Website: home-depot
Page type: billing-address
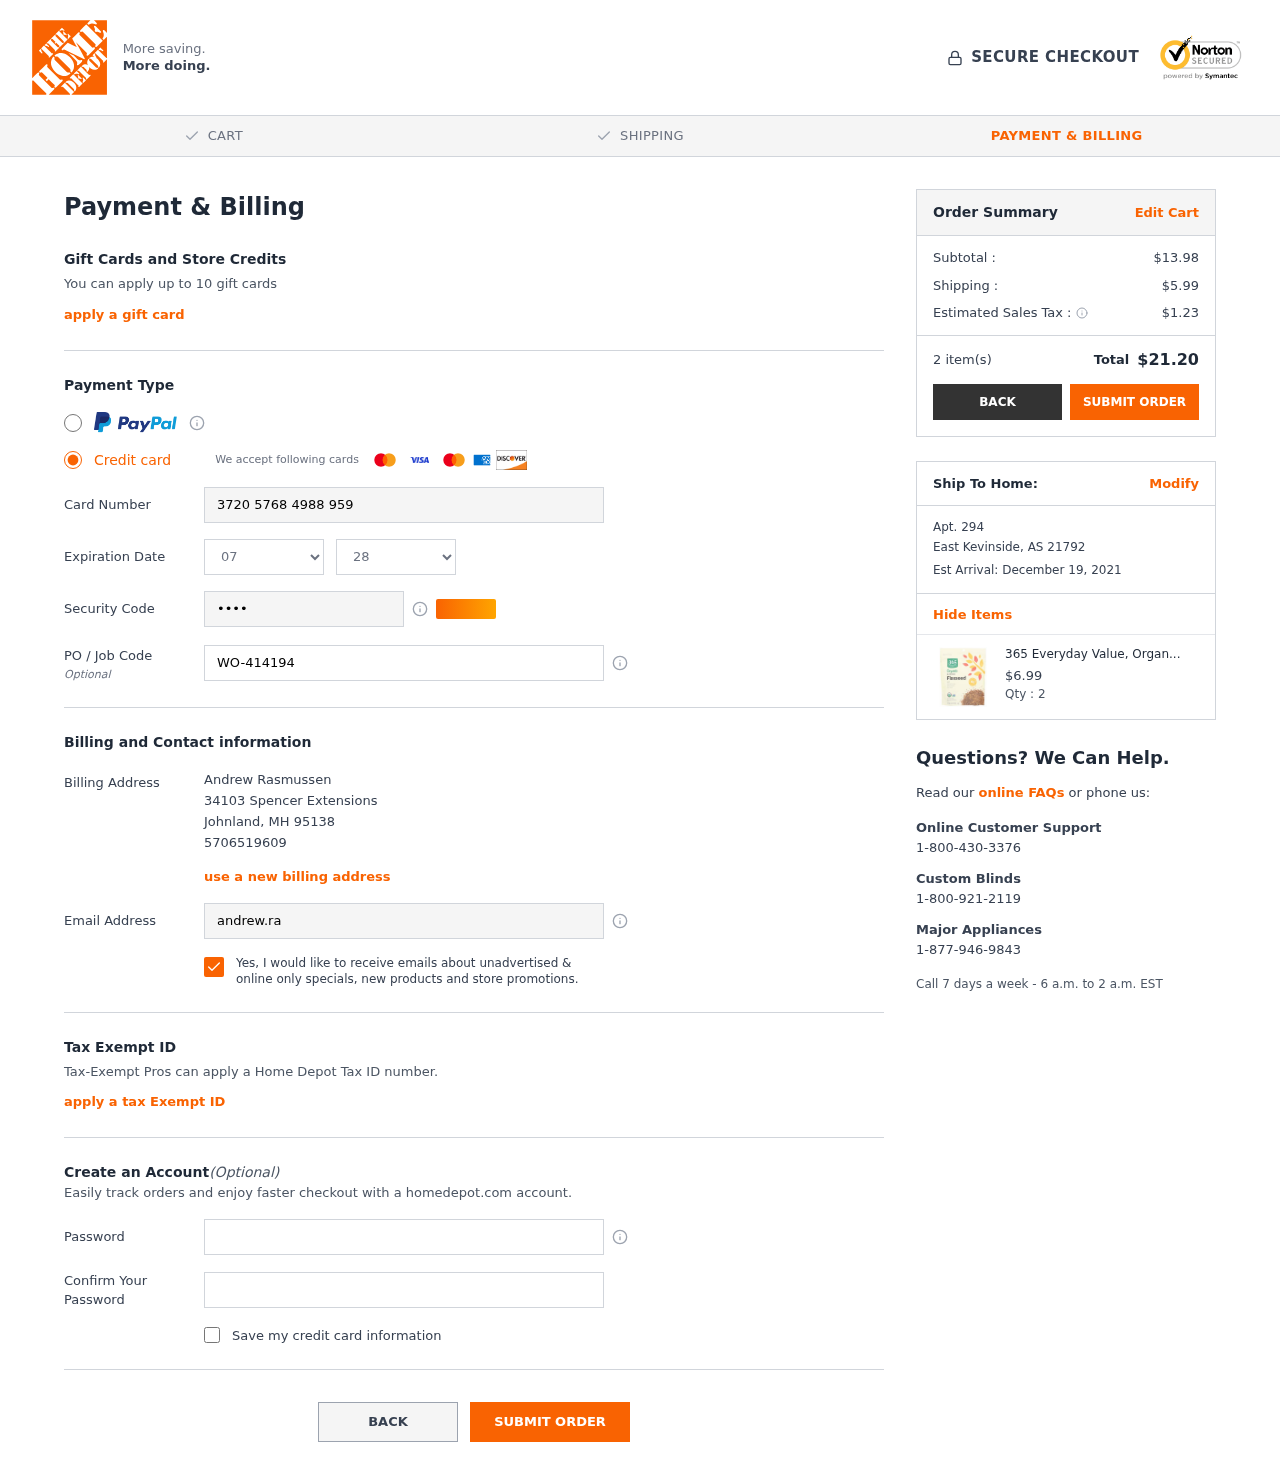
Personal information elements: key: PII_CARD_CVV
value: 2241
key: PII_CARD_EXPIRY_MONTH
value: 07
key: PII_CARD_EXPIRY_YEAR
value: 28
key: PII_CARD_NUMBER
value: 3720 5768 4988 959
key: PII_CITY
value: Johnland
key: PII_CITY2
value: East Kevinside
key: PII_EMAIL
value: andrew.rasmussen@yahoo.com
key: PII_FULLNAME
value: Andrew Rasmussen
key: PII_JOB_CODE
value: WO-414194
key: PII_PHONE
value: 5706519609
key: PII_POSTCODE
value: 95138
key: PII_POSTCODE2
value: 21792
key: PII_STATE_ABBR
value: MH
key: PII_STATE_ABBR2
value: AS
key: PII_STREET
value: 34103 Spencer Extensions
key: PII_STREET2
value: Apt. 294
Product elements: key: PRODUCT1_NAME
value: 365 Everyday Value, Organic Ground Flaxseed, 14 oz
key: PRODUCT1_PRICE
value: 6.99
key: PRODUCT1_QUANTITY
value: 2
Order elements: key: ORDER_SUBTOTAL
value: $13.98
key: ORDER_SHIPPING_COST
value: $5.99
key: ORDER_TAX
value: $1.23
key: ORDER_NUM_ITEMS
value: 2 item(s)
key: ORDER_TOTAL
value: $21.20
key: ORDER_DELIVERY_DATE
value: Est Arrival: December 19, 2021